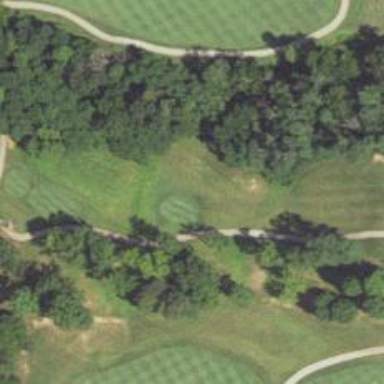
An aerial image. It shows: Golf hole.